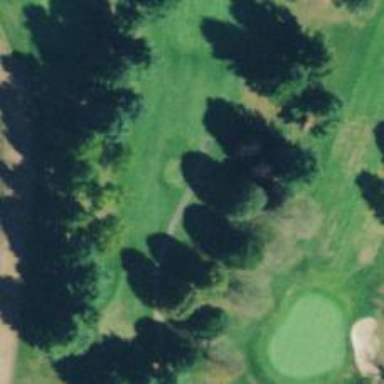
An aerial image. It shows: Asphalt path designated as golf cartpath.